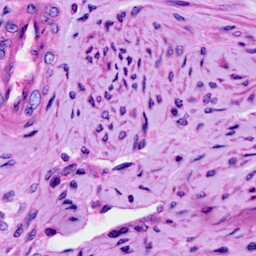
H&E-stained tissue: Cervix